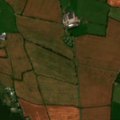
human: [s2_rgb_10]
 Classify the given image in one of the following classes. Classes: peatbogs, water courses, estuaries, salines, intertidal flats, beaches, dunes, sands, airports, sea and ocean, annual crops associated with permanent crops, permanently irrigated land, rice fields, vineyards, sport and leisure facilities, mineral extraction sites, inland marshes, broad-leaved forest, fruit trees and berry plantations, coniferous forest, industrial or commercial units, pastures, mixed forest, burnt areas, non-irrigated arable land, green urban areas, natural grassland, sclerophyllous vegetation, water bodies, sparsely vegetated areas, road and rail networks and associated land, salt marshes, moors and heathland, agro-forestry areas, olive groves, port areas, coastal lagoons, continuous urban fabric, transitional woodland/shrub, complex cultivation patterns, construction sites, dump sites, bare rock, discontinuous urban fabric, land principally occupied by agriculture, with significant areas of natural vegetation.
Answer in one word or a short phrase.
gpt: non-irrigated arable land, pastures, complex cultivation patterns